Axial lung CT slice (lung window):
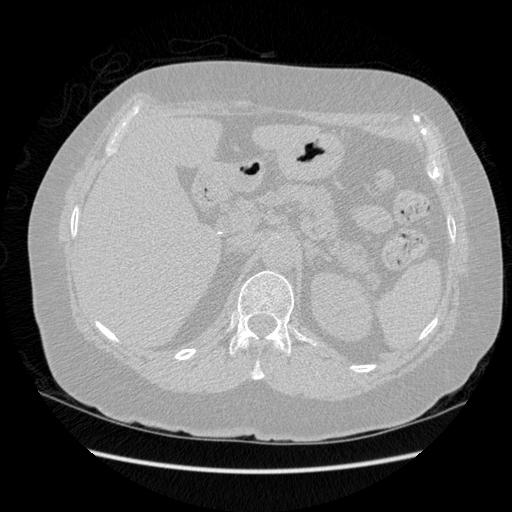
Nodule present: no